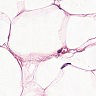
Metastatic tissue present: no